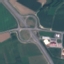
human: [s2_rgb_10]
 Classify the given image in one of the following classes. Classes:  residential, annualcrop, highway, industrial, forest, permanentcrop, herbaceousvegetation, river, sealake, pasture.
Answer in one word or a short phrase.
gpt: Highway